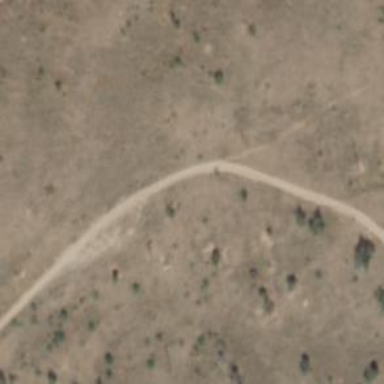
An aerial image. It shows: Track road.